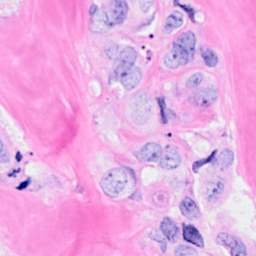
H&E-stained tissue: Breast